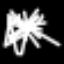
Label: airplane